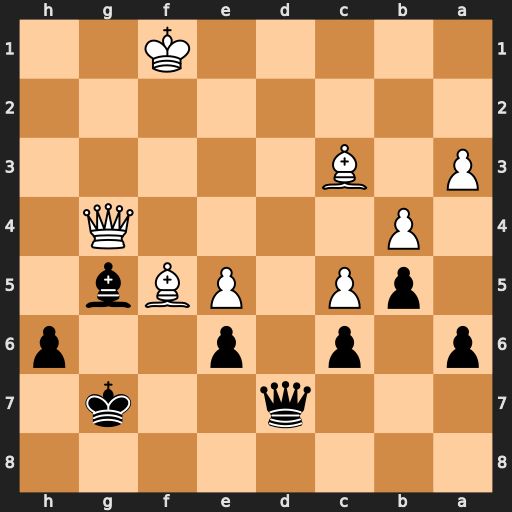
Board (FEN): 8/3q2k1/p1p1p2p/1pP1PBb1/1P4Q1/P1B5/8/5K2
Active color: b
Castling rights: -
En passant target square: -
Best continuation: Qf7 Kg2 Qxf5